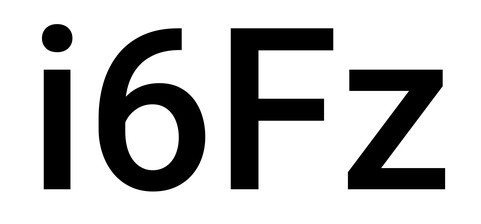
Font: Roboto_Medium